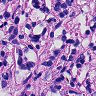
Metastatic tissue present: yes